Field crop: maize
Growth stage: 2
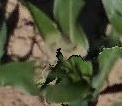
Species: maize